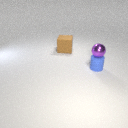
small blue rubber cylinder below small purple metal sphere